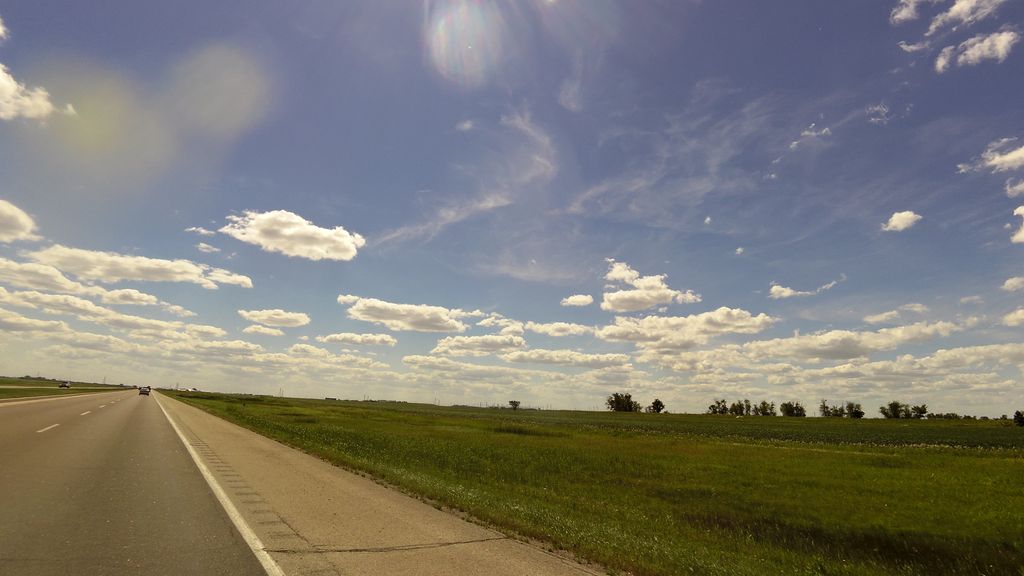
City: winnipeg